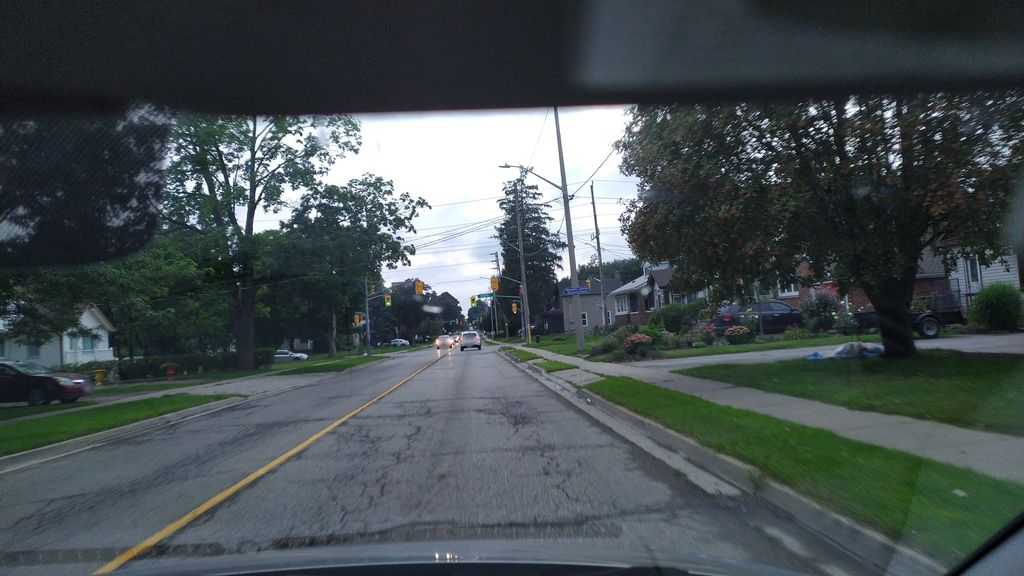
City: kitchener-waterloo